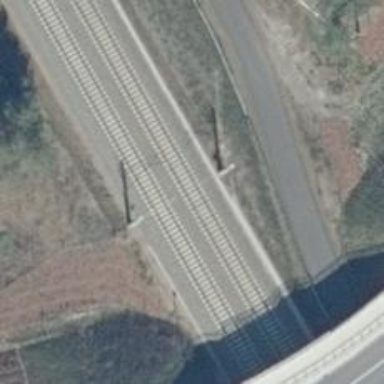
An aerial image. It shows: Milestone along the railway with catenary mast.